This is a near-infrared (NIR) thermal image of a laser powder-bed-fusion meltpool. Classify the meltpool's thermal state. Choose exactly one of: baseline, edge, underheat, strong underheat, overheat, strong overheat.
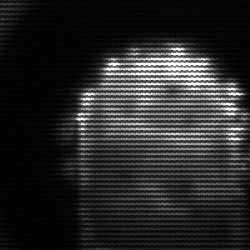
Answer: baseline